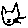
Label: cat